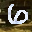
Label: 6